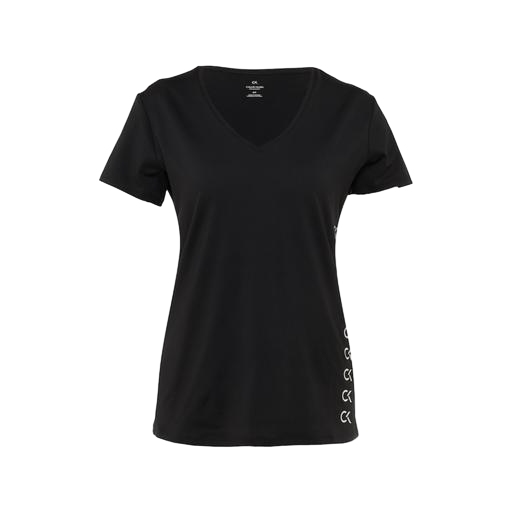
black v-neck t-shirt only macy, black v-neck cutout t-shirt, black fitness t-shirt, white background